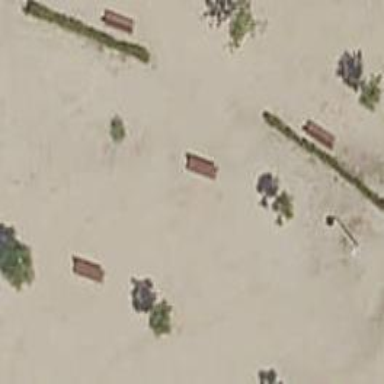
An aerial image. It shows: Bench for seating.